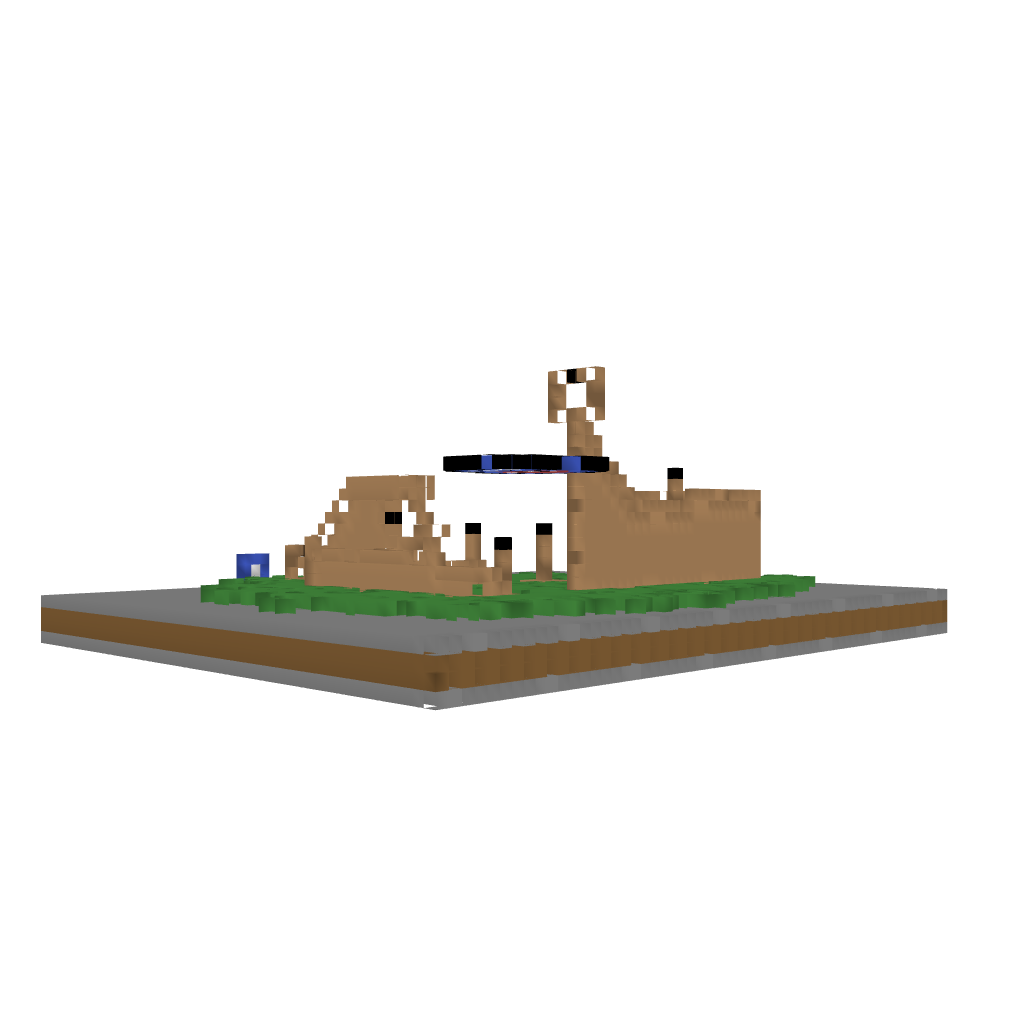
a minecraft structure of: Monster Roller Coaster bad low quality